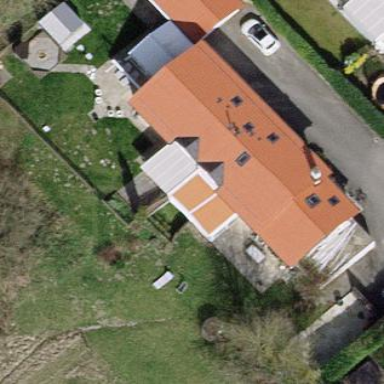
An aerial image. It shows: View of roof of building.